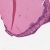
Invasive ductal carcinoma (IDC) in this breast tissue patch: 0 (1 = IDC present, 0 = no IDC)